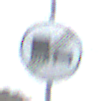
Verkehrszeichen: EndeUeberholverbotKraftfahrzeuge
Umgebung: Outdoor, Nature
Tageszeit: MorningAfternoon
Wetter: PartlyCloudy
Licht: Natural
Jahreszeit: NotSpecified
Kontrast: LowContrast